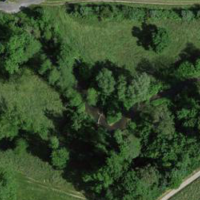
EUNIS habitat code: 41
Species observed at this site:
Filipendula ulmaria